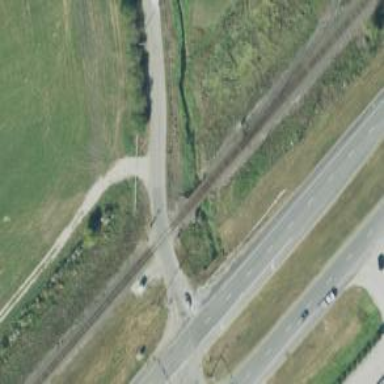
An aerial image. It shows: Railway siding with rails.